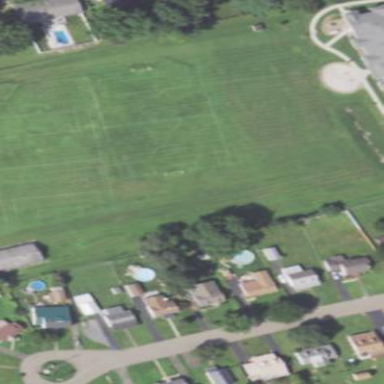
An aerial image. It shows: Soccer pitch for leisureland activities.